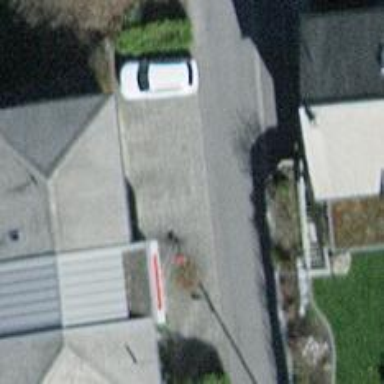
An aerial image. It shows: Semidetached house.